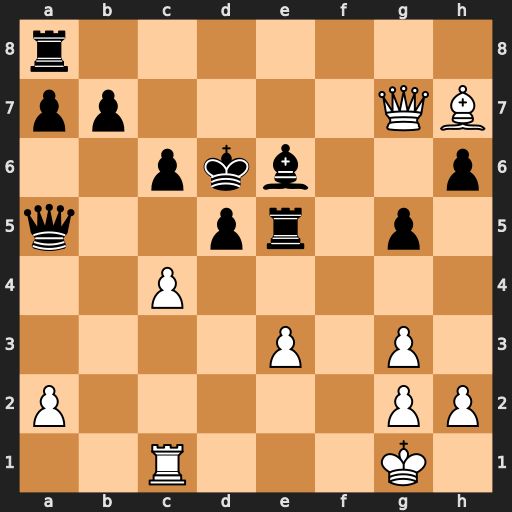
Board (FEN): r7/pp4QB/2pkb2p/q2pr1p1/2P5/4P1P1/P5PP/2R3K1
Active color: w
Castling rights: -
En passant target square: -
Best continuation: c5+ Qxc5 Rxc5